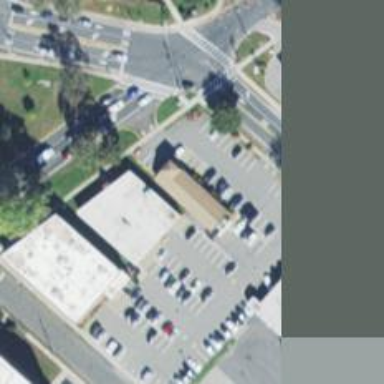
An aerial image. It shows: Clinic.